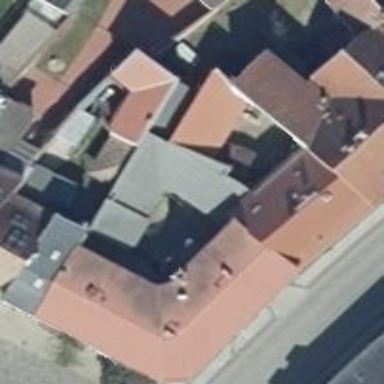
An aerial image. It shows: Gabled house with red roof. The building is painted in light green color.